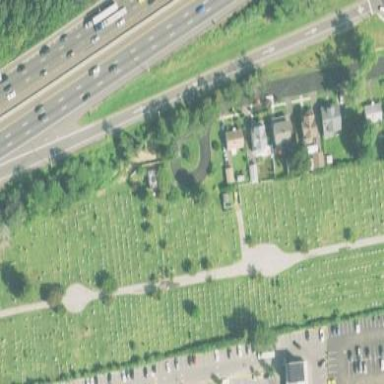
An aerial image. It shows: Cemetery area categorized as cemetery.